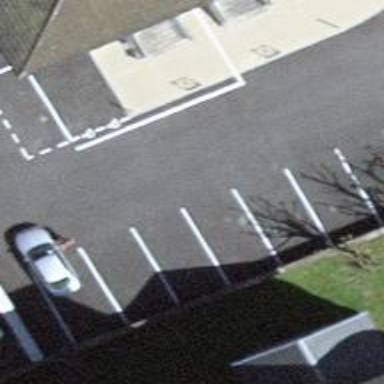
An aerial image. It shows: Parking area with surface.